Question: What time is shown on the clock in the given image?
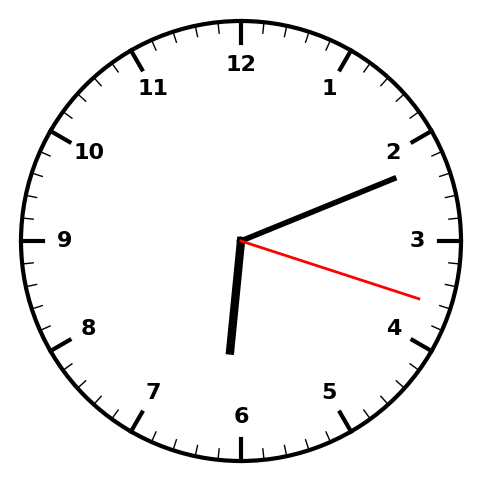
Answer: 06:11:18